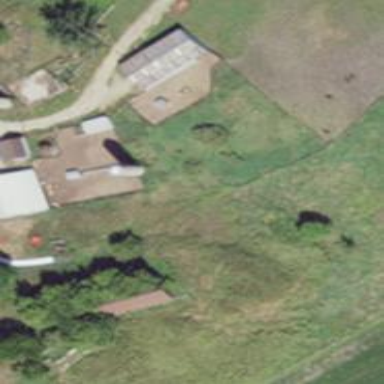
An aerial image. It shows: Silo.